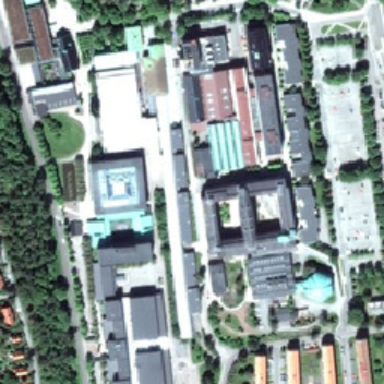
This is a prosperous city .